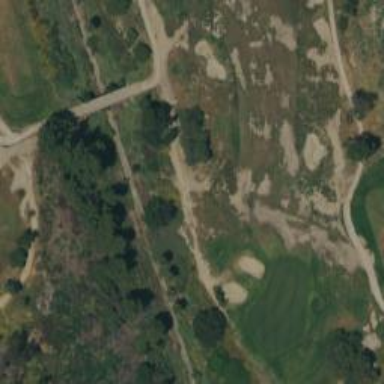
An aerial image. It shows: Service road used as golf cart path.